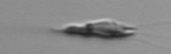
Label: Chrysochromulina_lanceolata